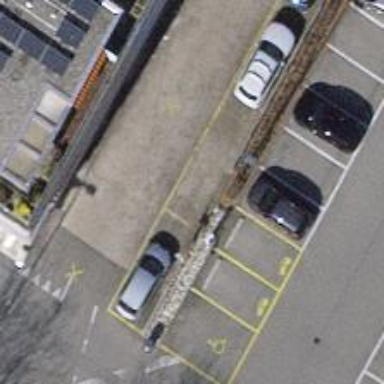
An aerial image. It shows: Charging station.